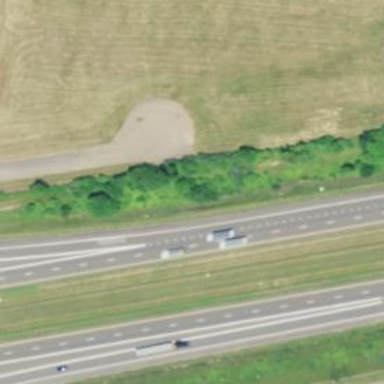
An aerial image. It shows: Motorway.